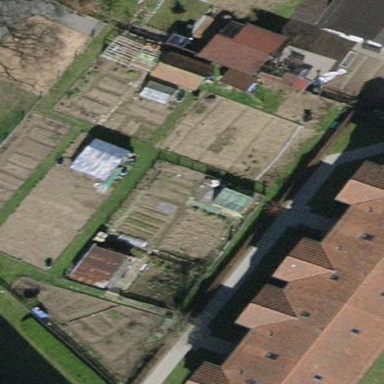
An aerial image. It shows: Allotments area.